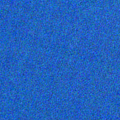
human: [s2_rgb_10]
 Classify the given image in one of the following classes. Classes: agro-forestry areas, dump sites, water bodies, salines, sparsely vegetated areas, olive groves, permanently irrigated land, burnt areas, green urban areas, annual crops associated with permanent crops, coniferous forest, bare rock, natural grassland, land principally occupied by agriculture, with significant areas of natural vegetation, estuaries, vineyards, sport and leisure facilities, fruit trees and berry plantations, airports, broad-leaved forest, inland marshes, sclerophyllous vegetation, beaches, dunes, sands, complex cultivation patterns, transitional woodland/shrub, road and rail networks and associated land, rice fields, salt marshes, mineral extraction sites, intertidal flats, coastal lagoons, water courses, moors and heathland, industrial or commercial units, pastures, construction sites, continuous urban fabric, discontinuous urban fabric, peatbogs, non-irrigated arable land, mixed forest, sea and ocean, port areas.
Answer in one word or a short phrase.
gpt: sea and ocean